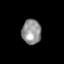
Tissue: skin
Cell type: Others
Senescence score: 0.7107
Nuclear area (px): 473
Mean DAPI intensity: 146.199